Question: I want to expand my div height by 100%, but it is not working:

'''
.add{
border:1px solid #ddd;
display:block;
float:right;
margin:0 0 10px 10px;
padding:10px;
height:100%;
}
'''
'''
<div>
<div class="add">
<div style="width:100px;height:400px;background:#ccc;"></div>
</div>
Lorem ipsum dolor sit amet... And a lot of text here
Lorem ipsum dolor sit amet... And a lot of text here
Lorem ipsum dolor sit amet... And a lot of text here
</div>
'''
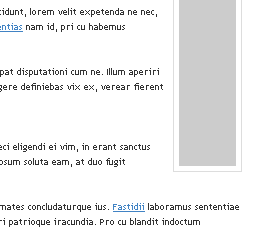
Answer: You should have specified the height of the outer div. Something like this will work:
'''
<!doctype html>
<html>
<head>
<style>
.add
{
border:1px solid #ddd;
display:block;
float:right;
margin:0 0 10px 10px;
padding:10px;
height:100%;
}
</style>
</head>
<body>
<div style="height: 768px;">
<div class="add">
<div style="width:100px;height:400px;background:#ccc;"></div>
</div>
Lorem ipsum dolor sit amet... And a lot of text here
Lorem ipsum dolor sit amet... And a lot of text here
Lorem ipsum dolor sit amet... And a lot of text here
</div>
</body>
</html>
'''